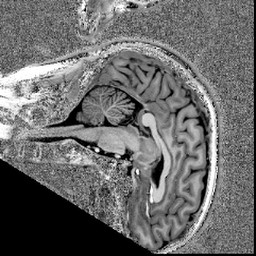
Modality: UNIT1
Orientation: sagittal
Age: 34
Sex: male
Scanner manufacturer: siemens
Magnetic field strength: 7 T
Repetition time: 4.3 s
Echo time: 0.00227 s